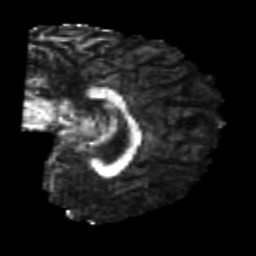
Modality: FA
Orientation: sagittal
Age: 25
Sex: male
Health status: healthy
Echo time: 0.074 s